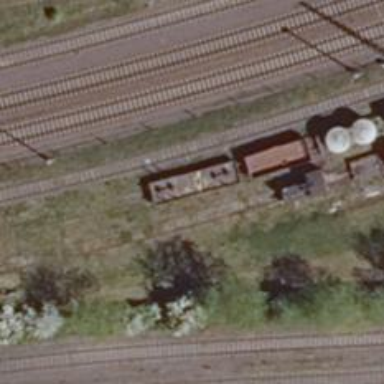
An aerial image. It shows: Preserved railway yard with rail tracks.